Question: Let's say I have following link:
'''
<p><a class='iframe' href="iframe.html">Outside Webpage (Iframe)</a></p>
'''
And script :
'''
$(".iframe").colorbox({iframe:true, width:"800px", height:"600px"});
'''
In that 'iframe.html' iI have another colorbox link:
'''
<a class="group1" href="../content/ohoopee1.jpg">Grouped Photo 1</a>
'''
:
'''
$(".group1").colorbox({rel:'group1', width:"800px", height:"600px"});
'''
Now the second colorbox content shows up in the first colorbox content. Colorboxes are "nested":

Is it possible that the colorbox called from that iframe will pop up over the first colorbox. I want to cover first colorbox, and show it again when the second colorbox is closed.
Hope you understand what I want to achieve, because I am not an English native, and it seems a little complicated to explain my goal.
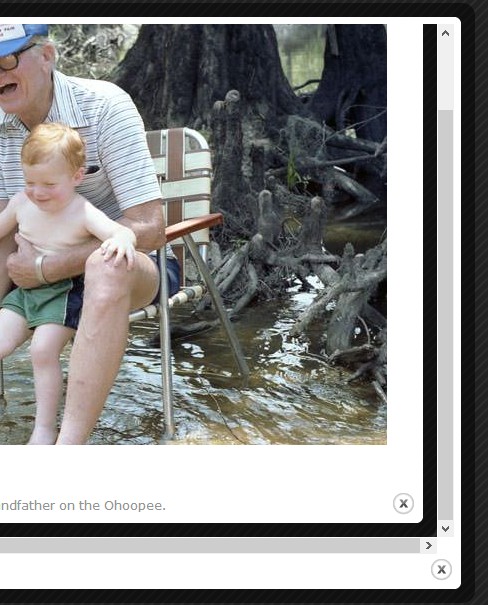
Answer: You can't pop it over the first because there can only be one instance of colorbox open in a document, you can only replace the first. For the first to re-open when closing the 2nd, you'd have to write a short script to replace colorbox's close method so that it takes a different action instead.